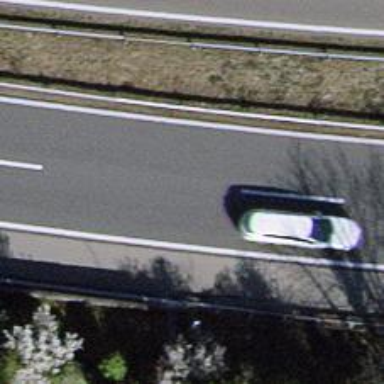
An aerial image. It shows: Motorway.